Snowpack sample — Loveland Pass, Silver Plume, Colorado, USA (2/11/26, 12:00 PM MST)
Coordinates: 39.663, -105.886
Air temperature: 35 °F
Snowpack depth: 82 cm
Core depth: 40 cm
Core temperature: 23 °F
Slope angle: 13°, slope face: 12°
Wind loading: high
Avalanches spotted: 1
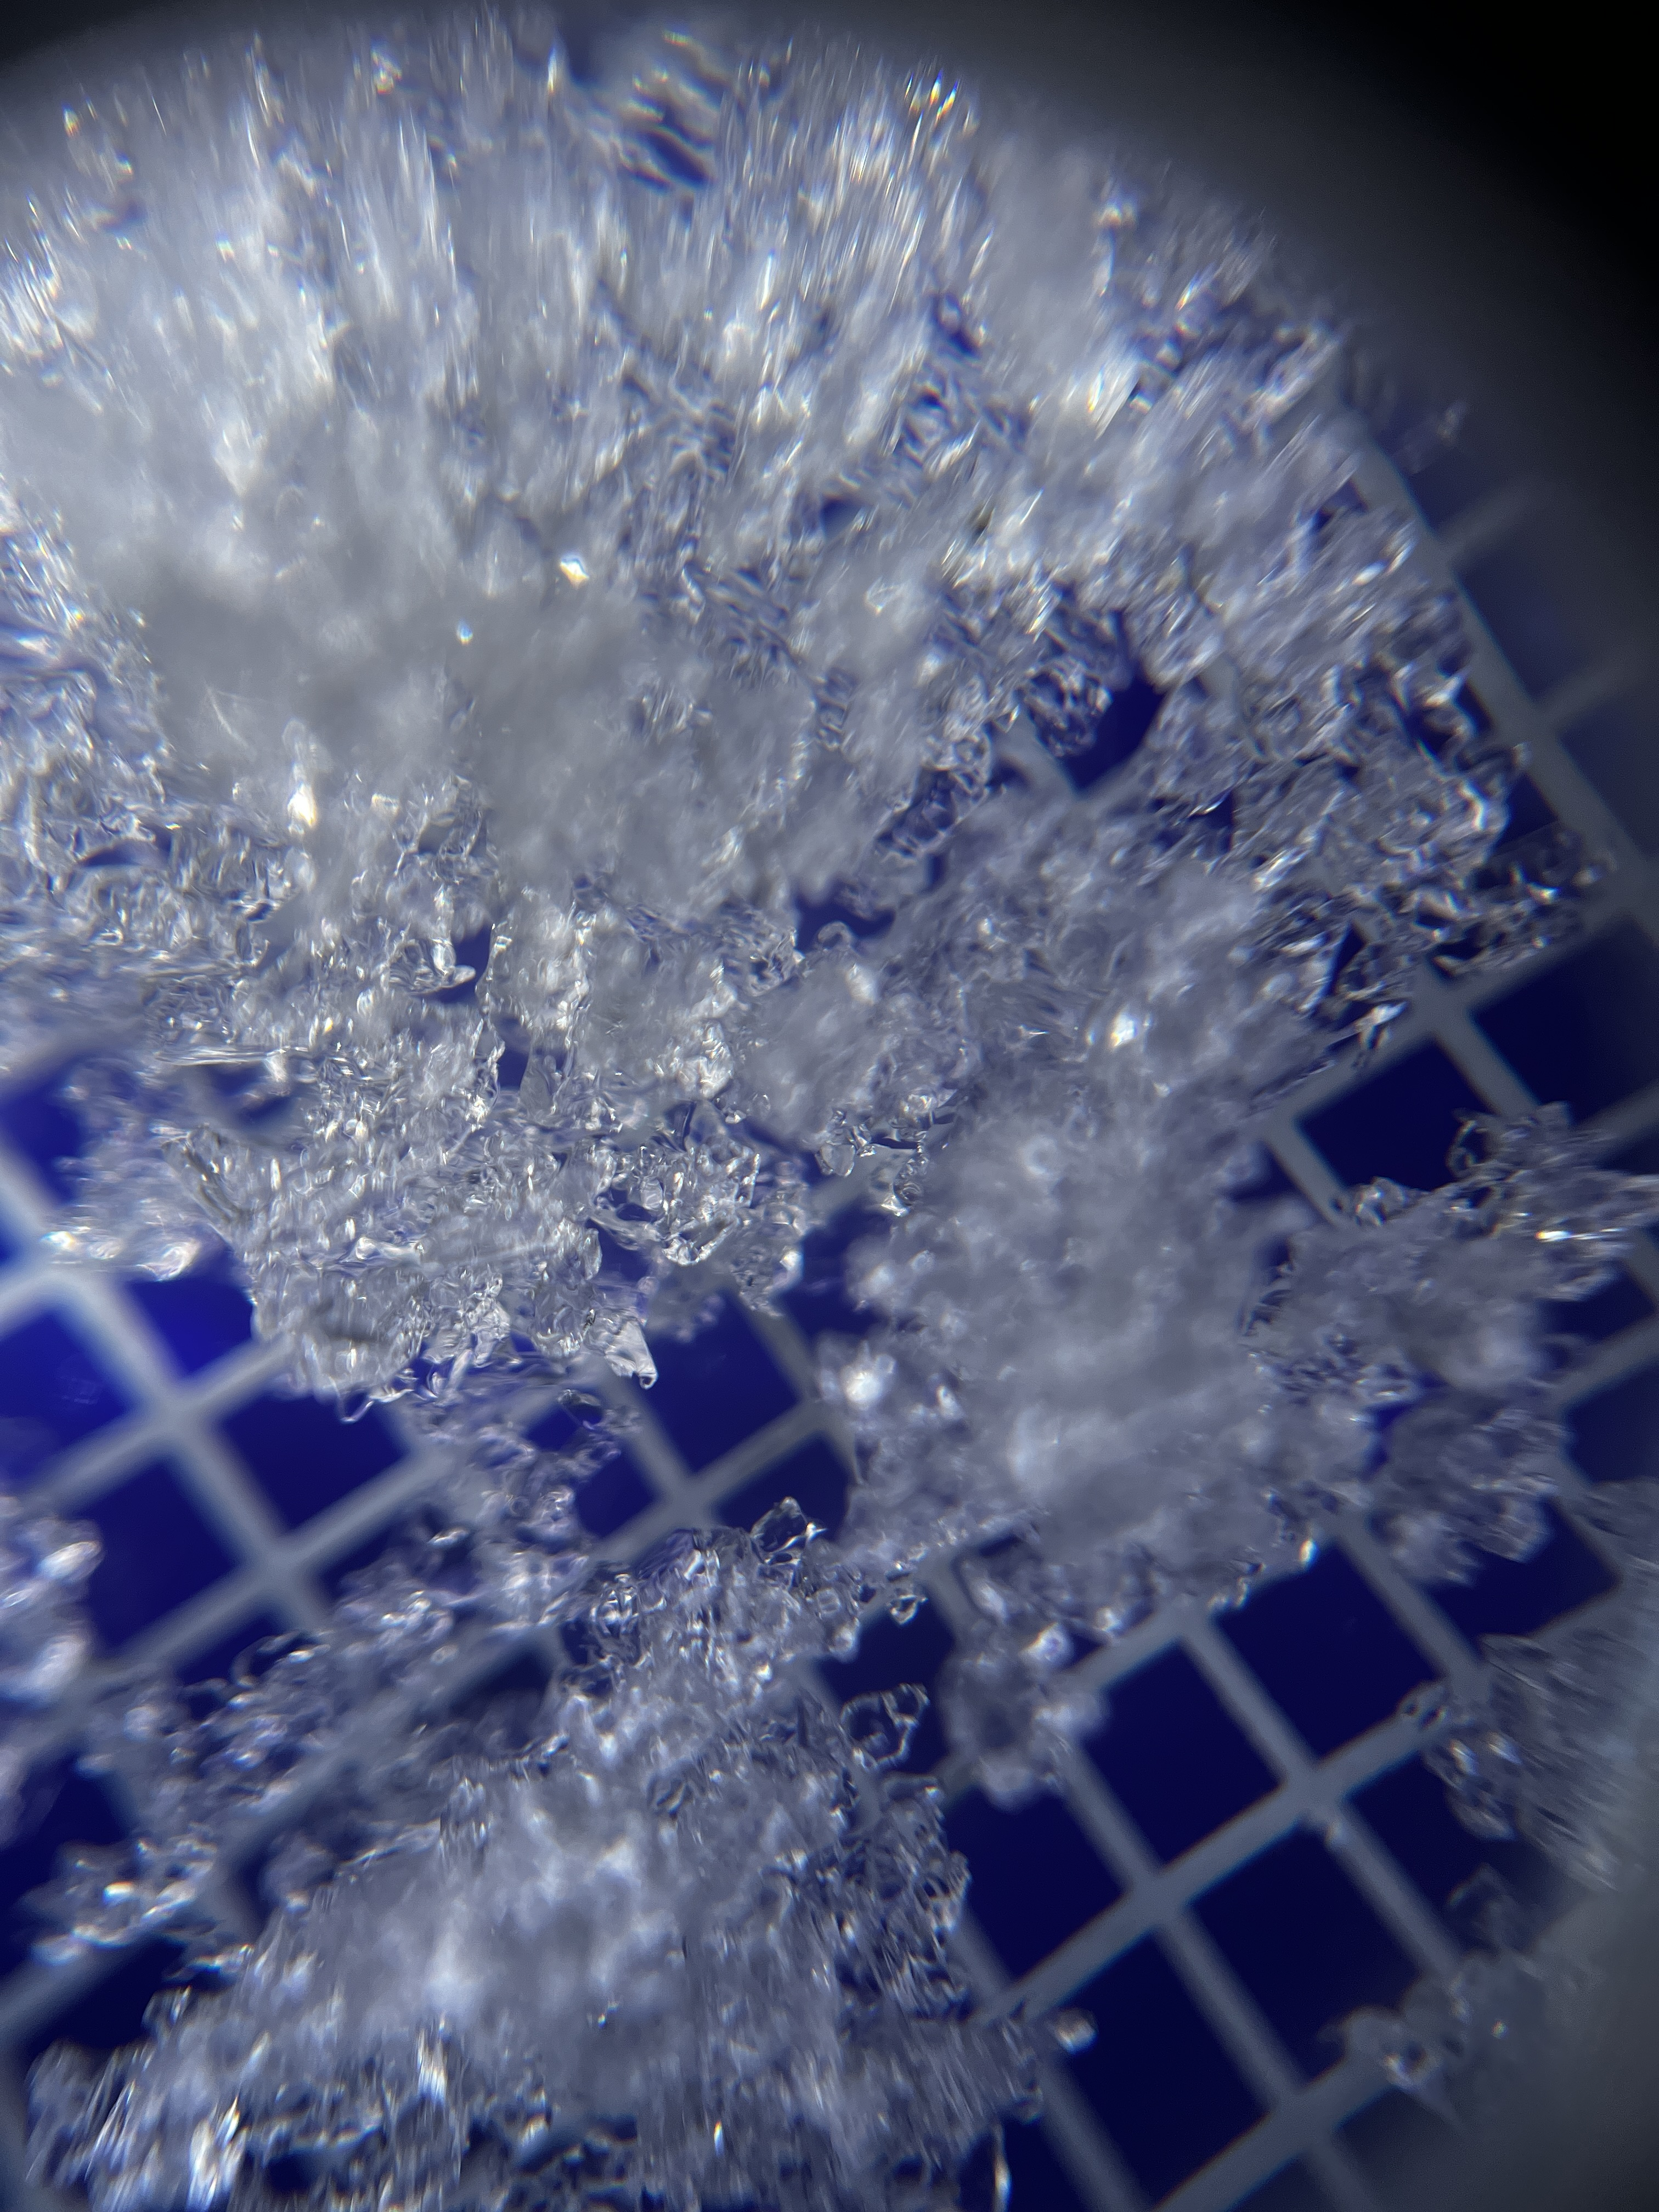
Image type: magnified_profile
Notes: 1 small avalanche spotted on the north side of the bowl, lots of wind loading